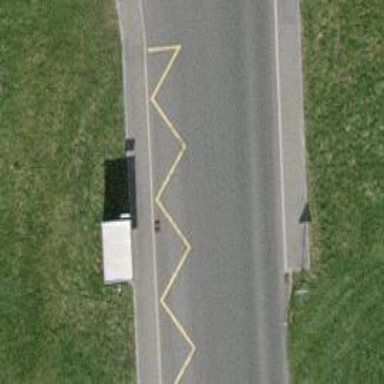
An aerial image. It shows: Bus stop with platform for public transport.